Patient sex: M
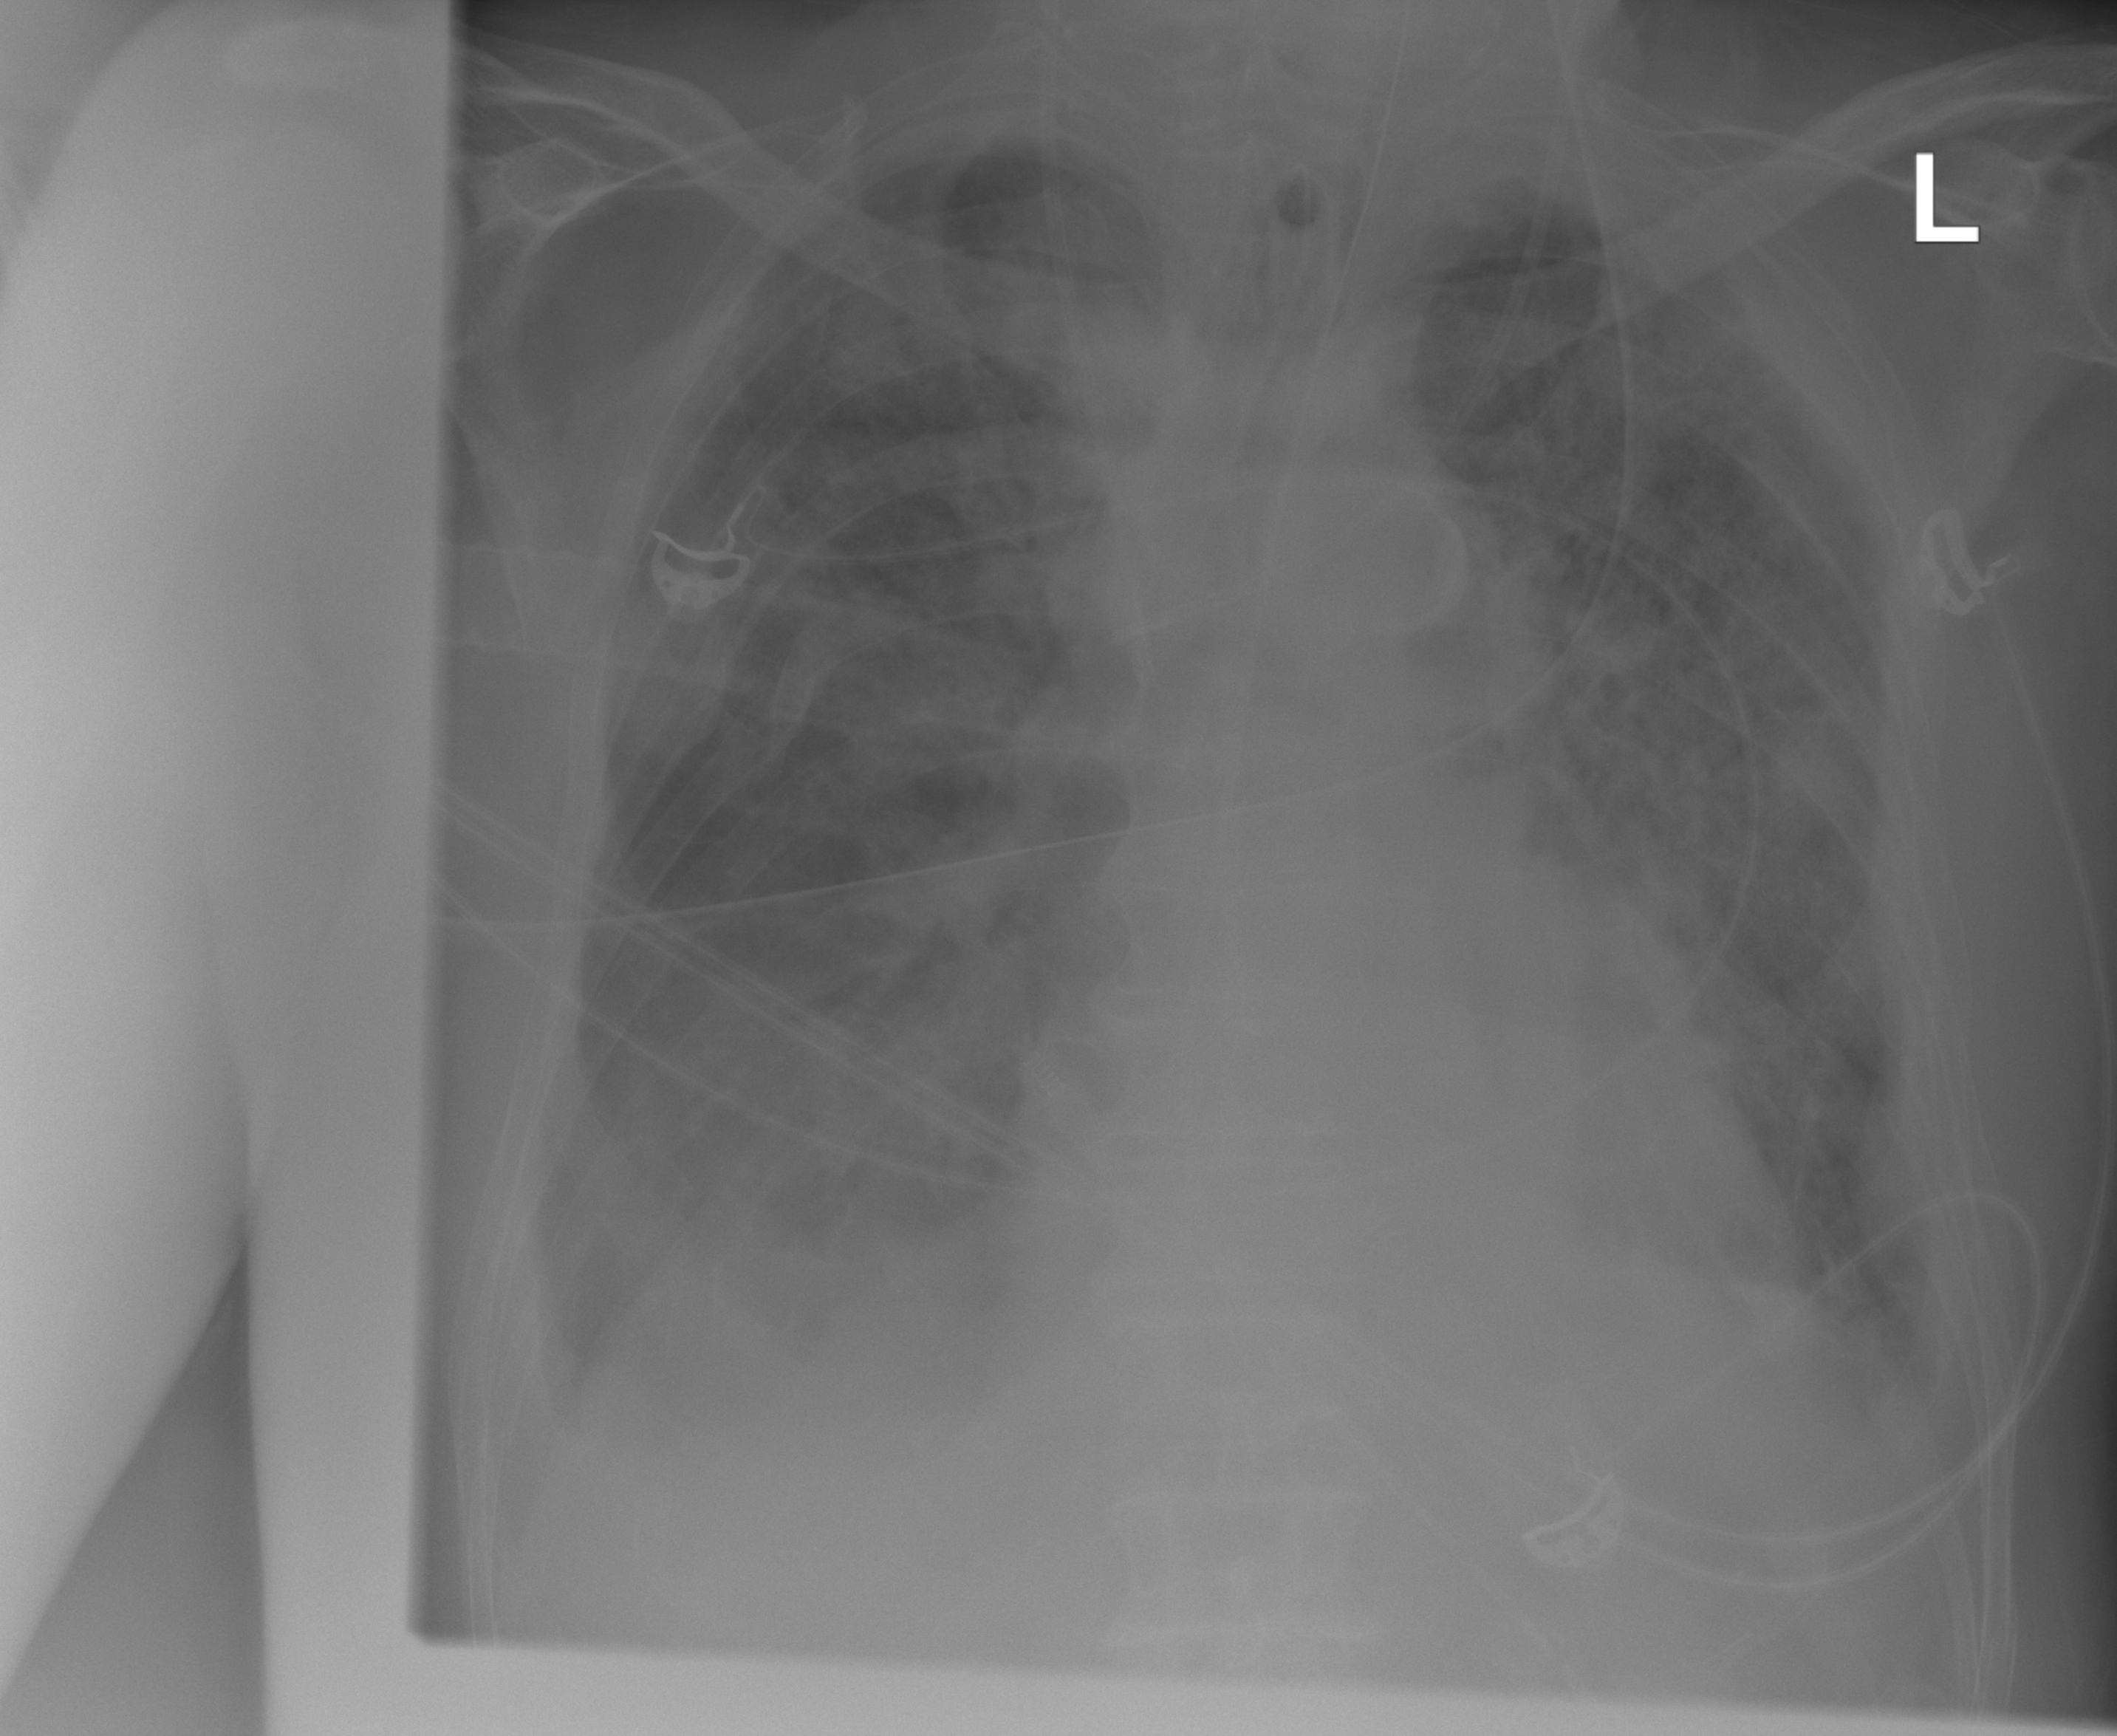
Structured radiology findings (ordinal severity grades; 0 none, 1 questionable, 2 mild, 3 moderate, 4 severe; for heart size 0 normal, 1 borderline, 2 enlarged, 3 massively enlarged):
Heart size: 0
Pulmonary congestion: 2
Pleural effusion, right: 2
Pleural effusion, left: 2
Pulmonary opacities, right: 3
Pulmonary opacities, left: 3
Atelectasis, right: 2
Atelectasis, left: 2